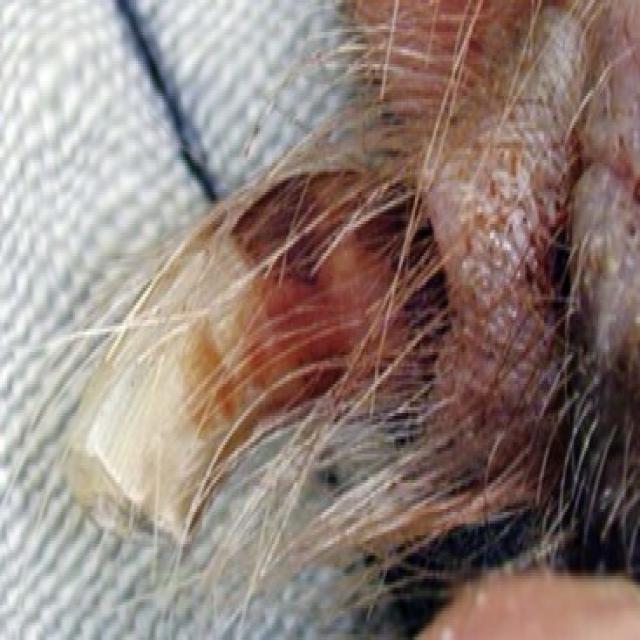
Canine fungal skin infection — characterized by alopecia, scaling, crusting, and circular lesions. Common agents include Malassezia and Candida species.